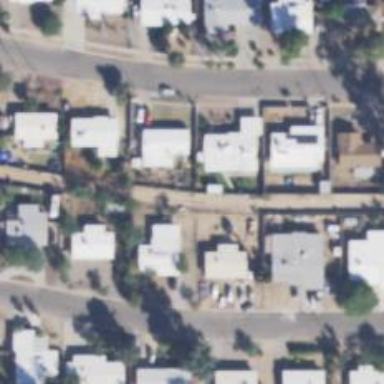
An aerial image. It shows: Alleyway designated as service road.